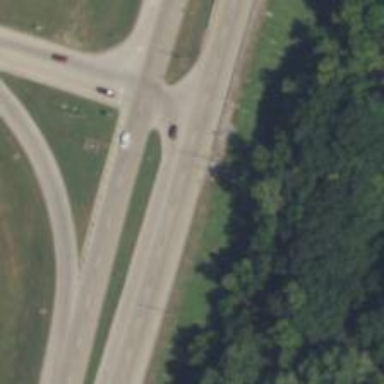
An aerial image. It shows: Trunk highway with expressway features.